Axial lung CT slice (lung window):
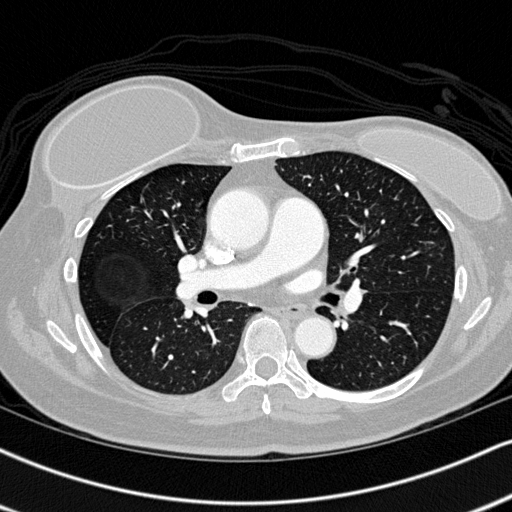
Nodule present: no